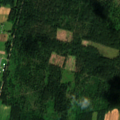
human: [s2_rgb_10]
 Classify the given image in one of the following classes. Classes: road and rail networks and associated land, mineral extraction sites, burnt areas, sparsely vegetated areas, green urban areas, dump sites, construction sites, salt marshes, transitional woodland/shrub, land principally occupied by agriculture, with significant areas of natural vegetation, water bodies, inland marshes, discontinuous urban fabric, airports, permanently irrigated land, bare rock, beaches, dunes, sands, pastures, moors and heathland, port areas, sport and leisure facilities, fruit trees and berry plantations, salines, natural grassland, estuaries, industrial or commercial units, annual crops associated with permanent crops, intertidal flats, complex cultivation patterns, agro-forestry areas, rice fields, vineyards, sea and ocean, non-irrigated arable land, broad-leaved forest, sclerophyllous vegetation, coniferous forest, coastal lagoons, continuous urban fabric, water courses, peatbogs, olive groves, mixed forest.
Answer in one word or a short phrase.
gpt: non-irrigated arable land, complex cultivation patterns, land principally occupied by agriculture, with significant areas of natural vegetation, coniferous forest, mixed forest